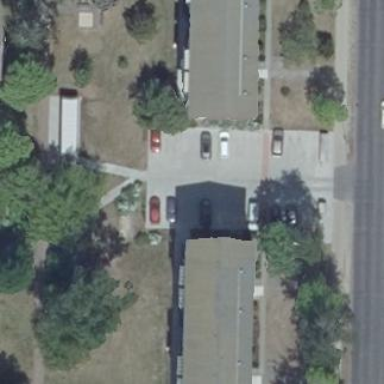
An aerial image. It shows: Parking area with surface.